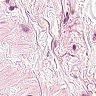
Metastatic tissue present: no